Field crop: maize
Growth stage: 1
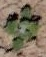
Species: chenopodium